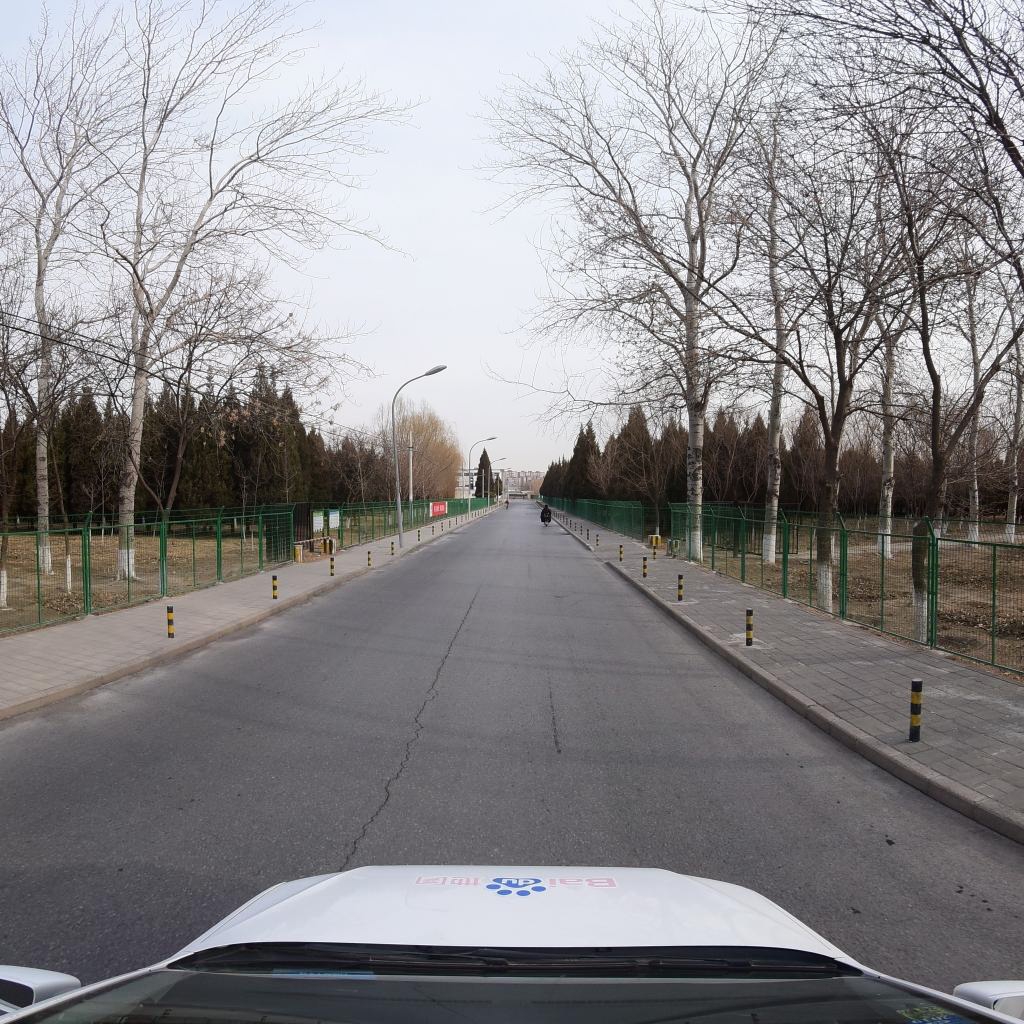
Region: Fengtai
Road damage annotations: longitudinal crack, longitudinal crack